Question: I am new to firebase and I wanted to create 10000 user with a script and I got blocked.
Now I want to delete them all and do it again but deleting it is a big problem now.
How can I delete all of these users? and make that 10000 users?
screenshot of random users I generated:

Thanks in advance.
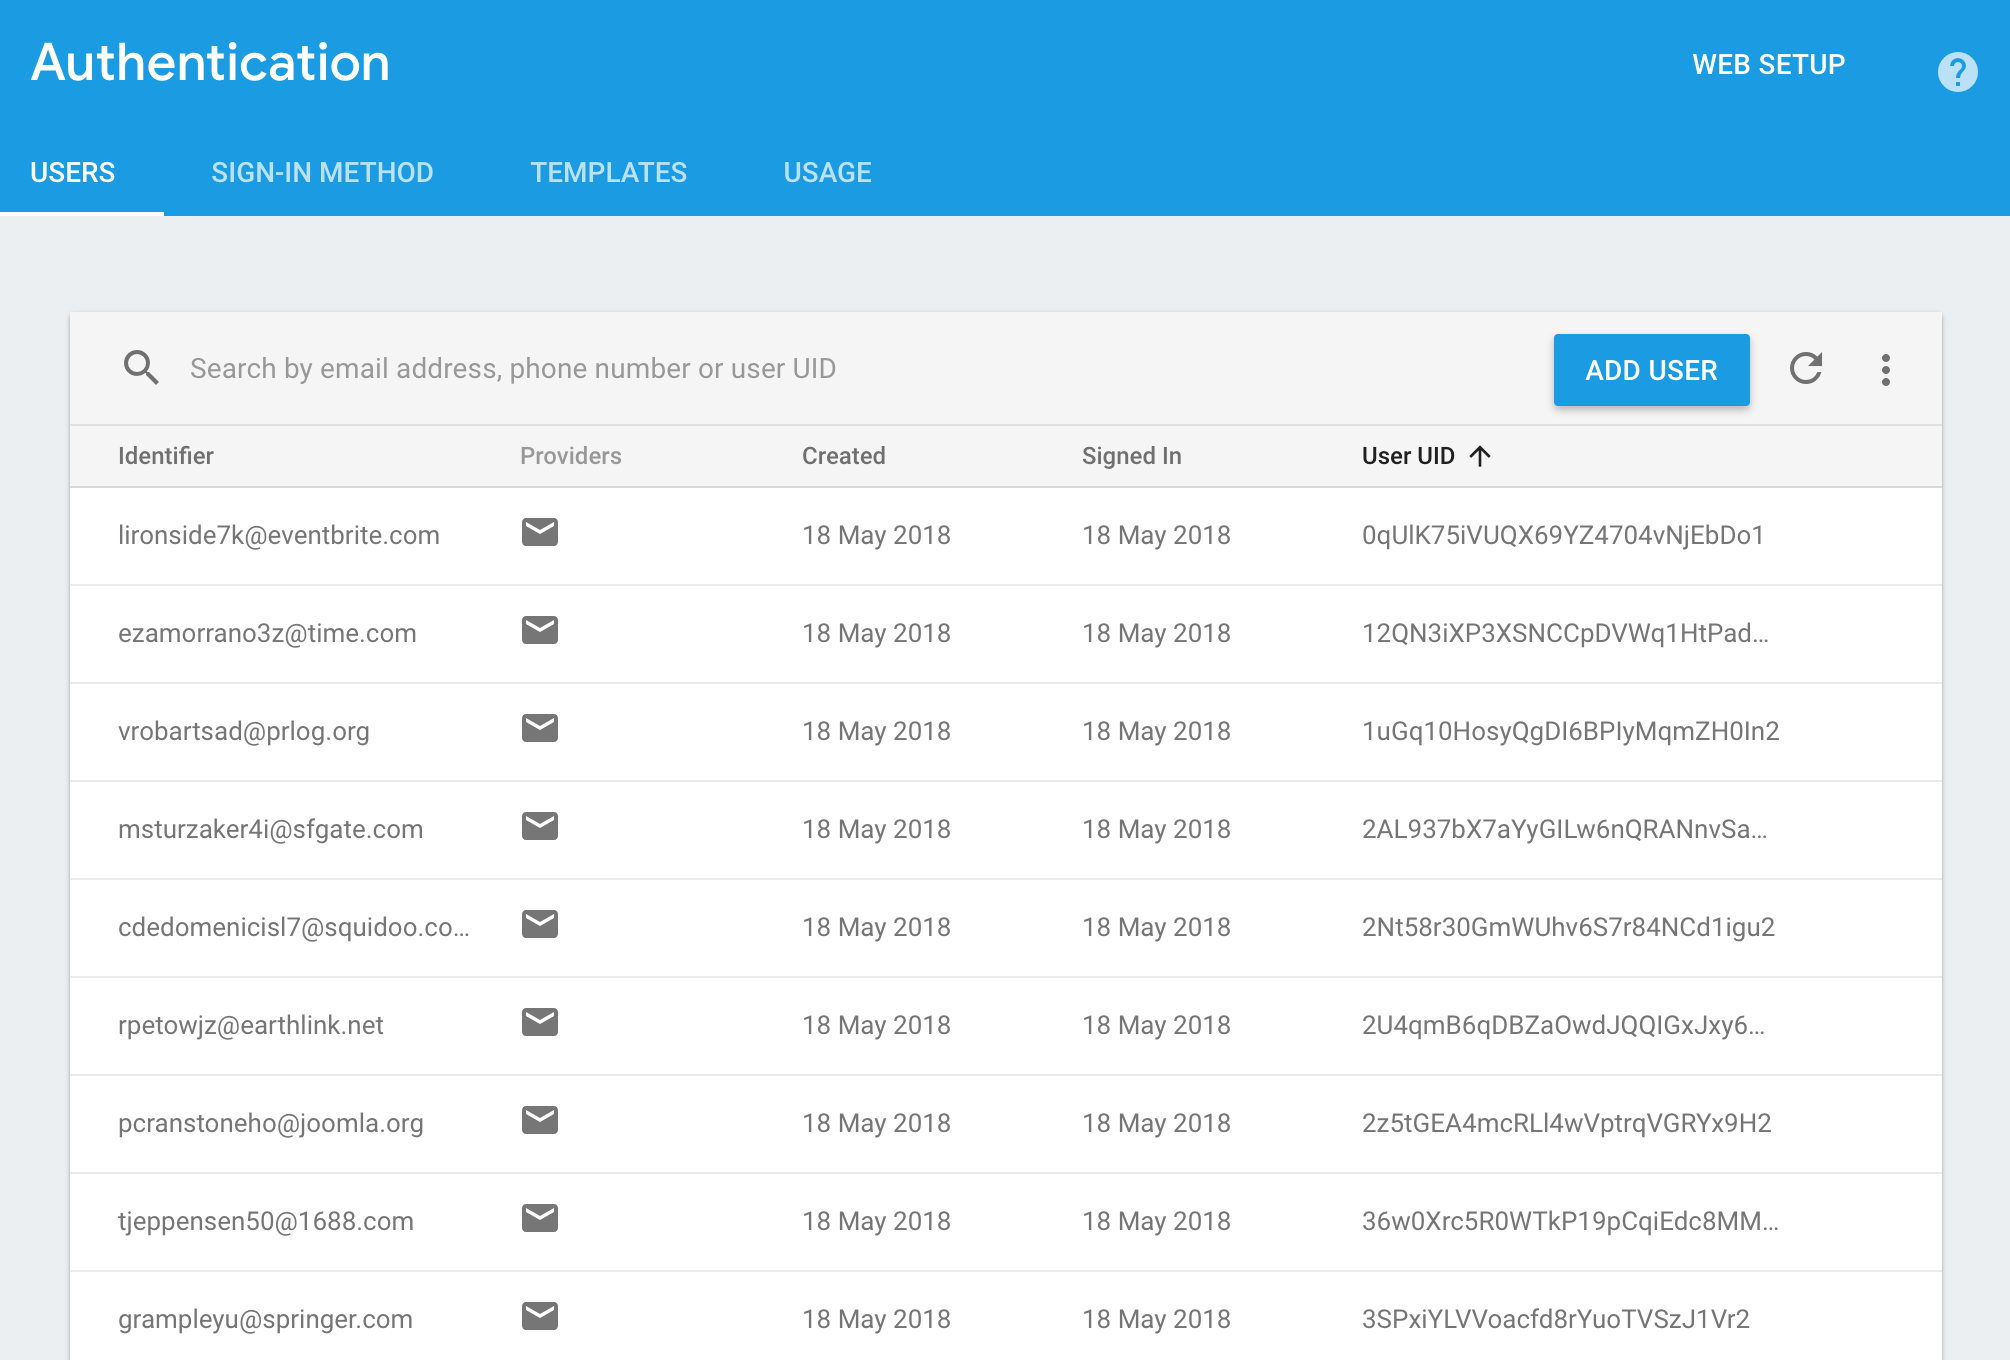
Answer: The easiest way to bulk delete users is likely through the Admin SDK which has an API to <URL>.